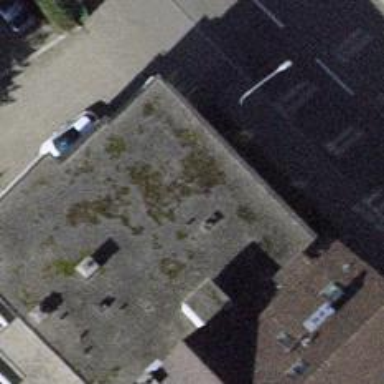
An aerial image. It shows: Building part with flat roof.